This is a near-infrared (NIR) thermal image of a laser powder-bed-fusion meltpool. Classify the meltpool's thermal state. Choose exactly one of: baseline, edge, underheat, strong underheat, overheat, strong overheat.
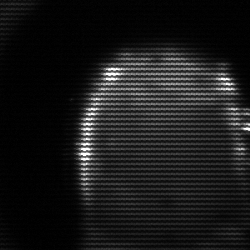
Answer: baseline